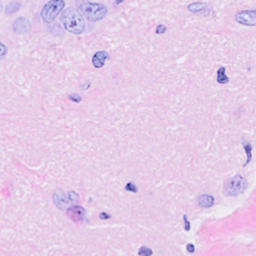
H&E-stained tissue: Breast